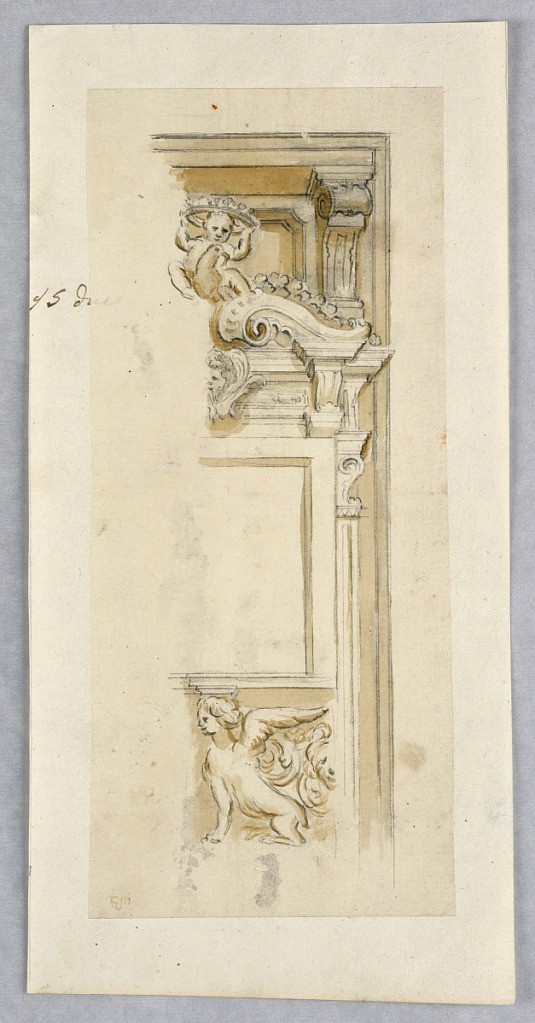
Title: Design for a Ground Floor Window Case
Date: ca. 1750
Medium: Brush and bistre wash, black crayon, graphite on cream laid paper mounted to laid paper
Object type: Drawing
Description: Vertical rectangle. The right half of a design for a window case is shown. The bottom sill is supported by a seated sphinx, shown in profile turned toward the left. A broken pediment is on top with a putto riding on a bird and lifting a crown.